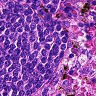
Metastatic tissue present: no